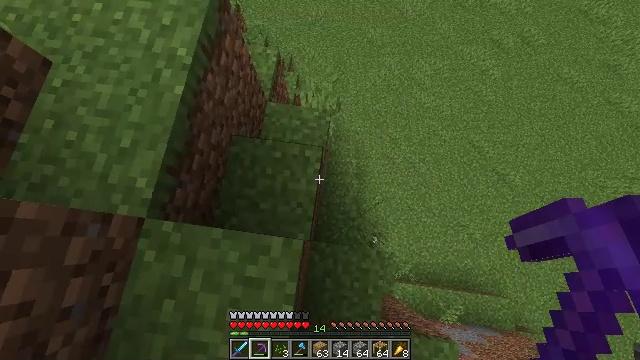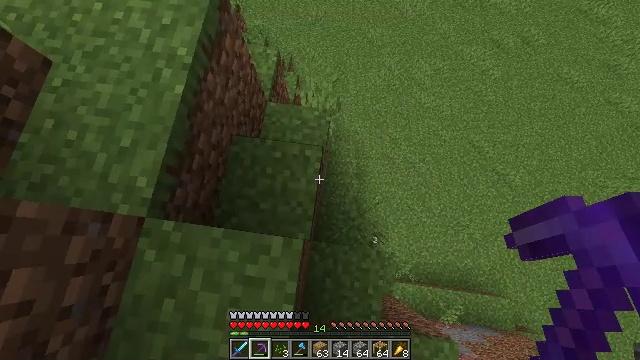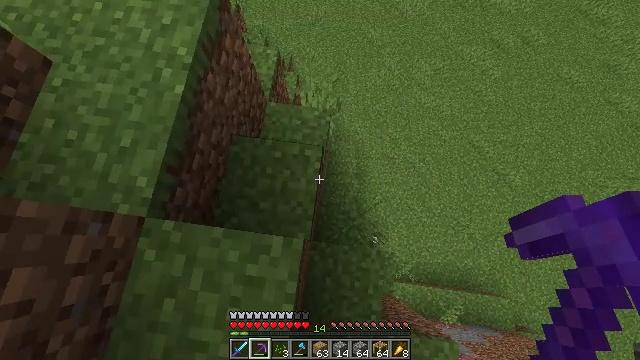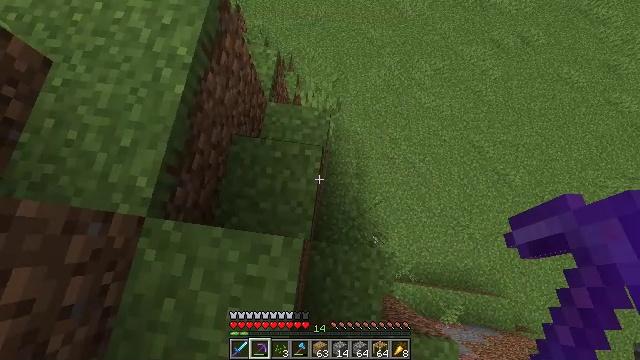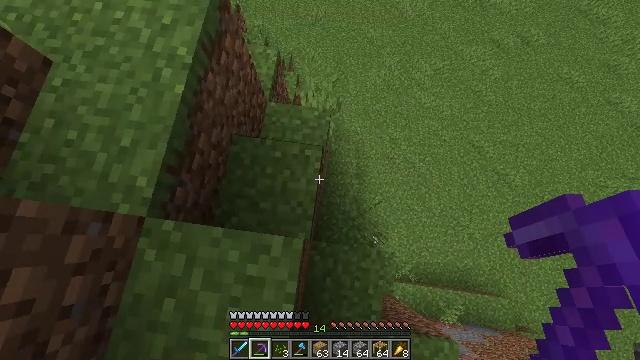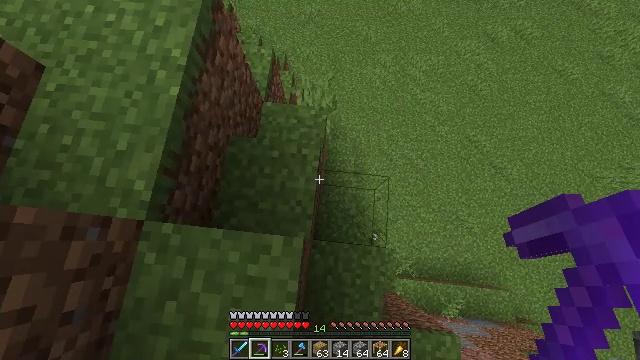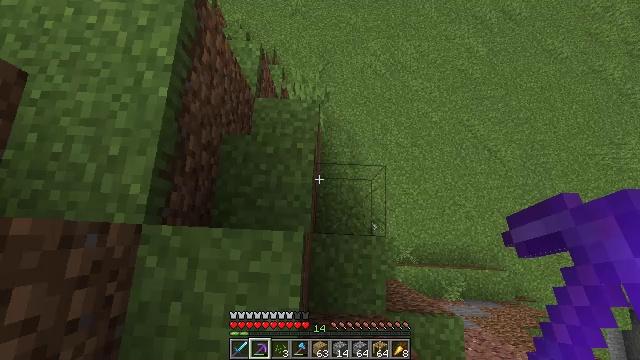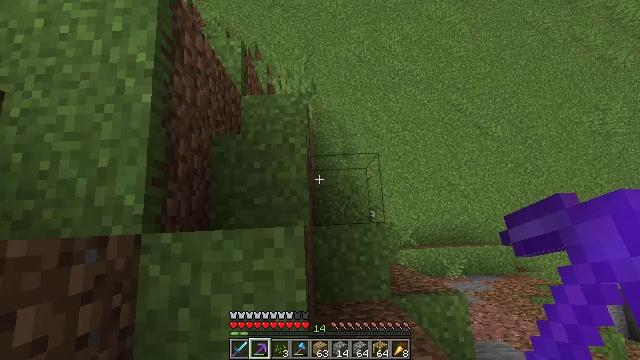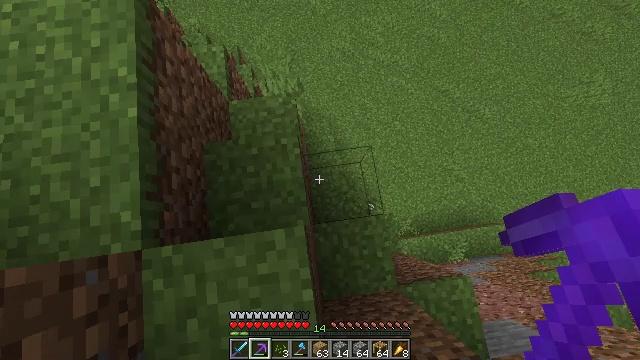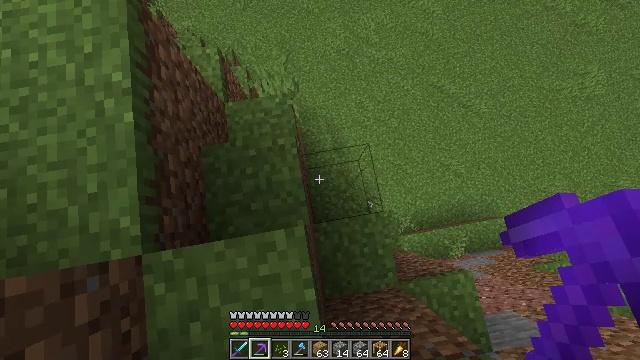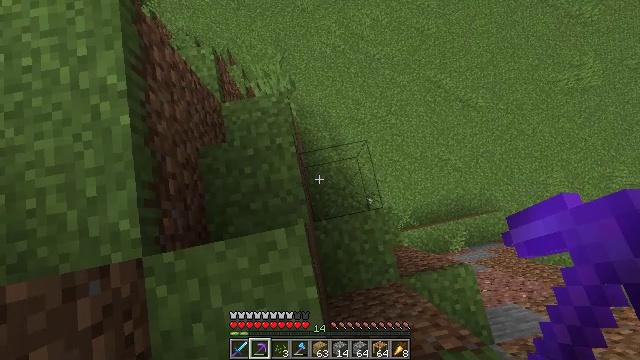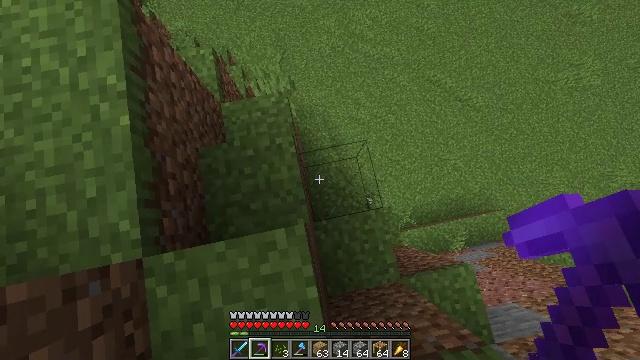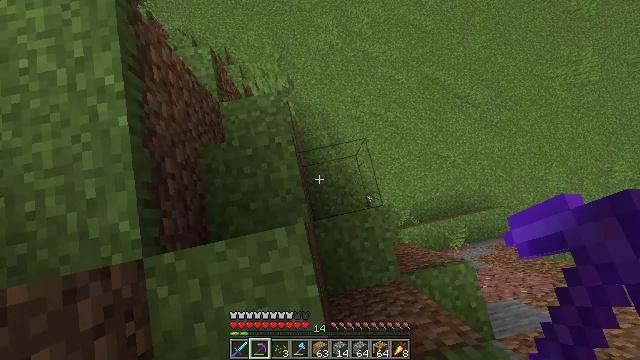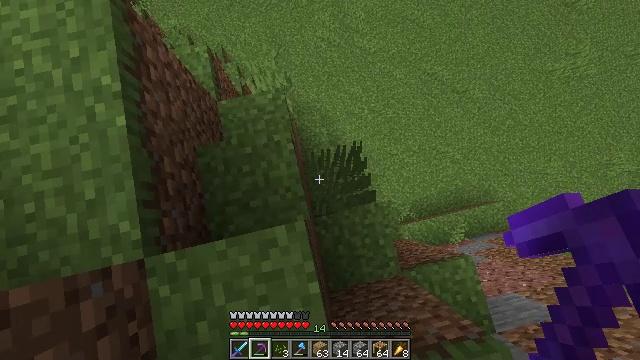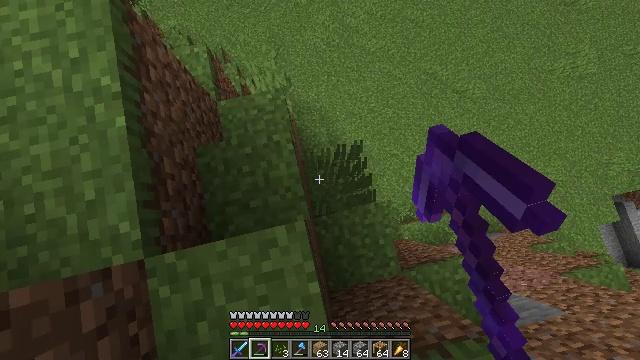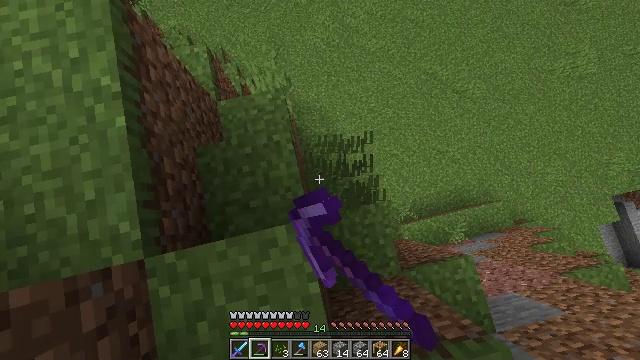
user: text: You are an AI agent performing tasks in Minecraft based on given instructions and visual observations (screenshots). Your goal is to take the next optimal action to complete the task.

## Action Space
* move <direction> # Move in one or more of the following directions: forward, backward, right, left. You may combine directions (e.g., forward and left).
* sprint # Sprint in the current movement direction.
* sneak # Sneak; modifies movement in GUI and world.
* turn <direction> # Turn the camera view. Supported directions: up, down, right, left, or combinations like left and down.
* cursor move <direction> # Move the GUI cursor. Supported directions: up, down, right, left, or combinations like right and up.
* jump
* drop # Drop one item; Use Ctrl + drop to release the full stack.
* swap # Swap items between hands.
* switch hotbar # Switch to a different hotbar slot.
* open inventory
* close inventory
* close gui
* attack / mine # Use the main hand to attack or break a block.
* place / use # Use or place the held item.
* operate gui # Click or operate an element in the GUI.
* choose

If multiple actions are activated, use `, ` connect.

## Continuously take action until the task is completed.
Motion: motion action
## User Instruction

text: Clear away tall grass.
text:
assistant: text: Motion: no_op
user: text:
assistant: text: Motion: no_op
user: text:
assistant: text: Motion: no_op
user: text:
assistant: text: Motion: no_op
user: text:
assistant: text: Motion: turn right
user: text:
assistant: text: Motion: turn right and down
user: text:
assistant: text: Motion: turn right and down
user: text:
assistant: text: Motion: turn right
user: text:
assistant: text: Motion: turn right
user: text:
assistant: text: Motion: turn right
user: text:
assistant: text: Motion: no_op
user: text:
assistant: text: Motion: no_op
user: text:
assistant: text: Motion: attack / mine
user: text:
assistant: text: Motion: attack / mine
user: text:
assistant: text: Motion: attack / mine
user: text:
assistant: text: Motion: attack / mine
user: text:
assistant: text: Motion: no_op
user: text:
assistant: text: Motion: no_op
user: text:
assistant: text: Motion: no_op
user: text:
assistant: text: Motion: move left
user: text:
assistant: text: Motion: move left, turn right
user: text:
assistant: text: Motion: move left, turn right
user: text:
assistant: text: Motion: turn right
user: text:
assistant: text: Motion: turn right
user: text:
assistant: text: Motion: turn right
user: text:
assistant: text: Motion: turn right
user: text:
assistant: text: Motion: turn right
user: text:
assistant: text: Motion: turn right
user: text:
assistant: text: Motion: turn right
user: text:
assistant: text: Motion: no_op